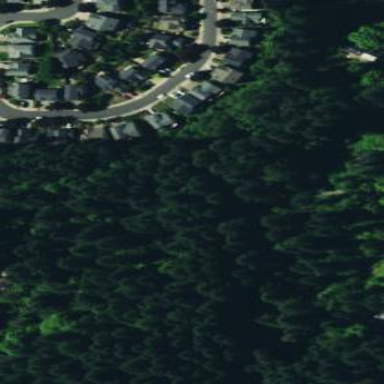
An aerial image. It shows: Residential area composed of single-family homes.